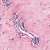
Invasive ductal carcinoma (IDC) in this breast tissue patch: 0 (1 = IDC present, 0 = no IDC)